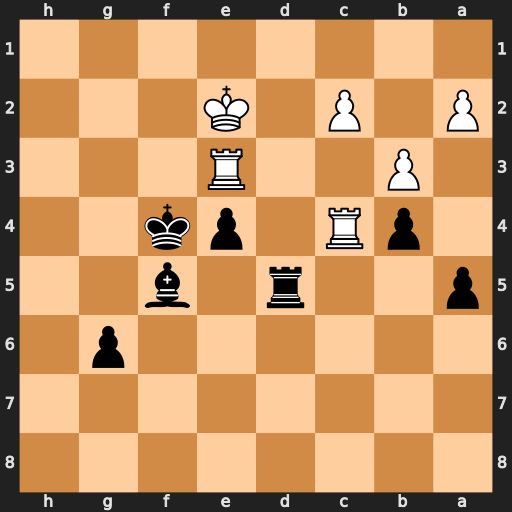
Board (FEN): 8/8/6p1/p2r1b2/1pR1pk2/1P2R3/P1P1K3/8
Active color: b
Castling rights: -
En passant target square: -
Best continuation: Bg4+ Kf2 Rd2+